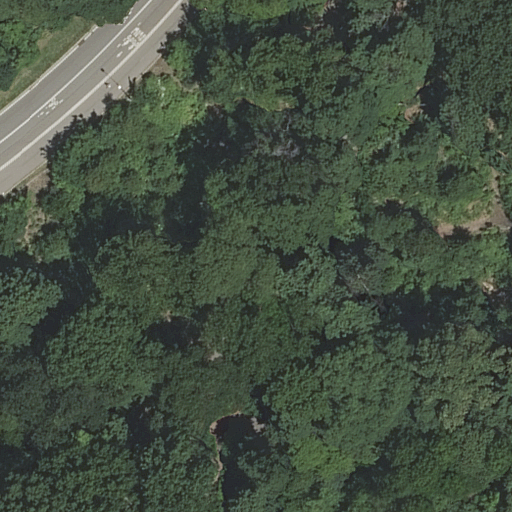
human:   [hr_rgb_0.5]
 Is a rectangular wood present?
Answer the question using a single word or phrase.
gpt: no

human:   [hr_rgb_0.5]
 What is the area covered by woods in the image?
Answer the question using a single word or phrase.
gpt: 9790m2

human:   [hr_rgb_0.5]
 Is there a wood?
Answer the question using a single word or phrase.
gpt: yes

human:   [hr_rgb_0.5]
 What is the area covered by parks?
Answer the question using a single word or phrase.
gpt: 10633m2

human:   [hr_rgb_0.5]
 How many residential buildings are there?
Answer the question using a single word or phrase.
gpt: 0

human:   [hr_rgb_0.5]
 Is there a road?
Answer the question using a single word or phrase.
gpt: yes

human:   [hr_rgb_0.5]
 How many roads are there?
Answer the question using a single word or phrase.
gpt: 9

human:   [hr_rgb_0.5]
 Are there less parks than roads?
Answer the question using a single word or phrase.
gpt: yes

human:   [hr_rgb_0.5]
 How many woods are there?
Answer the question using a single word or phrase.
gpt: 1

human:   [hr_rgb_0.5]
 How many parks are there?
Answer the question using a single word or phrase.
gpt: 1

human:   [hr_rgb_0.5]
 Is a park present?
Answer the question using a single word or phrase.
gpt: yes

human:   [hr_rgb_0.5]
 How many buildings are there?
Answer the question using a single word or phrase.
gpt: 0

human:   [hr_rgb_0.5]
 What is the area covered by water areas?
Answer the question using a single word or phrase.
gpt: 0m2

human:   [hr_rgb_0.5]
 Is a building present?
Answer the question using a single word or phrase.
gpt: no

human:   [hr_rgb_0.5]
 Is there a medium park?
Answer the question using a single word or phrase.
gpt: no

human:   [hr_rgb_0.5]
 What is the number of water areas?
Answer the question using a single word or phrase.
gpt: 0

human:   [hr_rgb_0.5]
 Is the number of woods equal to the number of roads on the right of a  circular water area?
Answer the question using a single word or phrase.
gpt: no

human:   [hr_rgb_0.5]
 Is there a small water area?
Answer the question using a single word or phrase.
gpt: no

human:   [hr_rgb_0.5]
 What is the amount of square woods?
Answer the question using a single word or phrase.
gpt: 0

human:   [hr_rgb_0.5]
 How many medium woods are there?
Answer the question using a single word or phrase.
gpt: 0

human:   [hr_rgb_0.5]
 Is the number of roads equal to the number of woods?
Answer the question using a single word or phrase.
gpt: no

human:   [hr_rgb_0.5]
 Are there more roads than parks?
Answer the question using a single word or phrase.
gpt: yes

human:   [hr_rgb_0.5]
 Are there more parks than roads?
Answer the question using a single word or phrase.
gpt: no

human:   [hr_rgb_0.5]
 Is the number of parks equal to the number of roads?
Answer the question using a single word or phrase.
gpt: no

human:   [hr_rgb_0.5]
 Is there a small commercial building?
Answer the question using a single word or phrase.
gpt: no

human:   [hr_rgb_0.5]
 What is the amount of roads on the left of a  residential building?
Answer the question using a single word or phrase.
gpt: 0

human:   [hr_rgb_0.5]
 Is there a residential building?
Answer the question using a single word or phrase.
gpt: no

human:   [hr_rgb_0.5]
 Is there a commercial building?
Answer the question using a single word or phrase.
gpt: no

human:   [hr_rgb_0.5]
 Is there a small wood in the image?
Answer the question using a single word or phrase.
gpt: no

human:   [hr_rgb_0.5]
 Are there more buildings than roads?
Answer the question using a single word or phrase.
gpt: no

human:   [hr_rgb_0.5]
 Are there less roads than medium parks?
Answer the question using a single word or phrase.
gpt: no

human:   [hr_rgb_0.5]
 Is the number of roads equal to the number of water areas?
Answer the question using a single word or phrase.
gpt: no

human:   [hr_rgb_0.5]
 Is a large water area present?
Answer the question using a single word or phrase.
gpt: no

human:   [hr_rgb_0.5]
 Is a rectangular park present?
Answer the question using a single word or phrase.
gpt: yes

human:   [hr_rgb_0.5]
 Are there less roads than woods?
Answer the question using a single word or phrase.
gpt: no

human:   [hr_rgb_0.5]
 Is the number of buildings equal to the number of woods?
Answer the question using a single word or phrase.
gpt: no

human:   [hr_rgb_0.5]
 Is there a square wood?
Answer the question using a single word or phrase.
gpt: no

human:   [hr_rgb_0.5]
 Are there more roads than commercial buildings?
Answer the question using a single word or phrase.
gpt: yes

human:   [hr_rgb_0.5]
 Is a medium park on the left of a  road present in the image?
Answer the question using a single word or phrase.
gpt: no

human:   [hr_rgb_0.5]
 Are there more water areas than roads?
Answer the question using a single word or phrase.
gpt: no

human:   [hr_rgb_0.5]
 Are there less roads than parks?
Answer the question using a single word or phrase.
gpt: no

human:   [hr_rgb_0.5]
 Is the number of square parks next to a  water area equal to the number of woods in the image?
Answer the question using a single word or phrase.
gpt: no

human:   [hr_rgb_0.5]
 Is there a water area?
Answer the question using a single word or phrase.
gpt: no

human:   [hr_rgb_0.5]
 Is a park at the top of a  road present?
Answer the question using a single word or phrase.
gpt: yes

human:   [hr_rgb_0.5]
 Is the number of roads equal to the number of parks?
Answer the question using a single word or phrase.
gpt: no

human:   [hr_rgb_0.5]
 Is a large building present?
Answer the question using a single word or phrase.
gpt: no

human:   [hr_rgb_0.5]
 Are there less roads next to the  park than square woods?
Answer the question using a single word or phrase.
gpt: no

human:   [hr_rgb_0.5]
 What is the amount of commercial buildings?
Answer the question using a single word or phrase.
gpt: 0

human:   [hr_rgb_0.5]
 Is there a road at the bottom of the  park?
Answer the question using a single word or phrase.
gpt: yes

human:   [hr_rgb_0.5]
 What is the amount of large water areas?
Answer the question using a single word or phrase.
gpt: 0

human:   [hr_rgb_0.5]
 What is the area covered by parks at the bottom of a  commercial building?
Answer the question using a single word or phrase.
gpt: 0m2

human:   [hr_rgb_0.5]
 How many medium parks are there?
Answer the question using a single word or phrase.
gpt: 0

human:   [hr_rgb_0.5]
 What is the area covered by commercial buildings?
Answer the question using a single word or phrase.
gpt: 0m2

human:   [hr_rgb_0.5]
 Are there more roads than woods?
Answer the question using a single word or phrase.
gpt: yes

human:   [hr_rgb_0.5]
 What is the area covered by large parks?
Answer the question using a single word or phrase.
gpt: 10633m2

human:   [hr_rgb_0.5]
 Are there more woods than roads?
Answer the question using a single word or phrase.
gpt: no

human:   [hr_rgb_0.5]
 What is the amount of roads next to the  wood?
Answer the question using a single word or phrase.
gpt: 9

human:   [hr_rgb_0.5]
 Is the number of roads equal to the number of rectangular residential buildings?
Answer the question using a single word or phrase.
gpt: no

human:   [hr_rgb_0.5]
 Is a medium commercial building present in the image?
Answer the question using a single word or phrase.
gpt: no

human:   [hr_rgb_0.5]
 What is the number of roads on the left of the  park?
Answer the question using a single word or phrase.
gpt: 9

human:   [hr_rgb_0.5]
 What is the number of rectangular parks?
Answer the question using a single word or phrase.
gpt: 1

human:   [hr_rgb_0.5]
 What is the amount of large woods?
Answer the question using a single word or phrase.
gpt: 1

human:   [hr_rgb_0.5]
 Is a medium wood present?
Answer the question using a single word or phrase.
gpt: no

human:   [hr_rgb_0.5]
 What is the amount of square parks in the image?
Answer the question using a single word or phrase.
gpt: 0